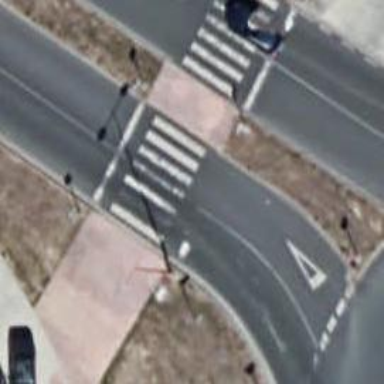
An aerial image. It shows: Zebra crossing on the road.